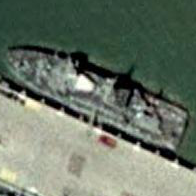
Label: destroyer